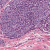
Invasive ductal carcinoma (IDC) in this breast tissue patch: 1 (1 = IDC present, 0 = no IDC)